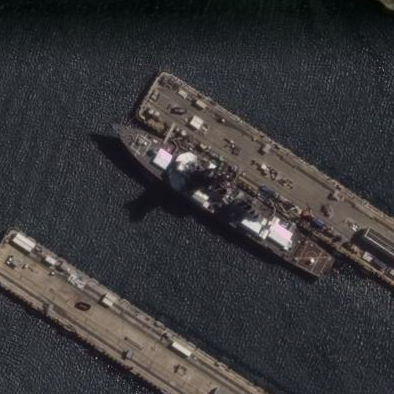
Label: destroyer